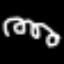
Label: squiggle